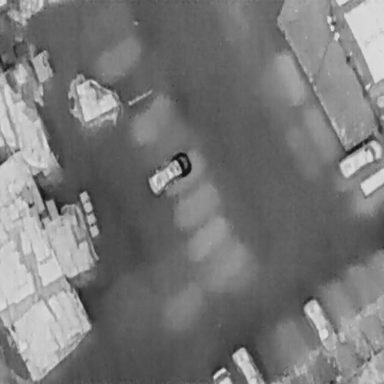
There are five Cars in the infrared image.